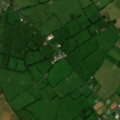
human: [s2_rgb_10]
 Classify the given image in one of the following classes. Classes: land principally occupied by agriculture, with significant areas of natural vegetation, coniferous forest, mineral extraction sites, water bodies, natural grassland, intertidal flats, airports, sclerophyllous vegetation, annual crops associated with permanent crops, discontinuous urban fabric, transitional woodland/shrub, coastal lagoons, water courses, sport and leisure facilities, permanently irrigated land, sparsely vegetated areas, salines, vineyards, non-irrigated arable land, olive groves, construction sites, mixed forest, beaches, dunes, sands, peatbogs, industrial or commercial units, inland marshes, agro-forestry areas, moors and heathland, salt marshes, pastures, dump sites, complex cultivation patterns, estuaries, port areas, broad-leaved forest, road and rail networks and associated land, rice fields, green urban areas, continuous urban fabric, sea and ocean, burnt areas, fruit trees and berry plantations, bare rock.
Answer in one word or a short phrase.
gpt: non-irrigated arable land, pastures